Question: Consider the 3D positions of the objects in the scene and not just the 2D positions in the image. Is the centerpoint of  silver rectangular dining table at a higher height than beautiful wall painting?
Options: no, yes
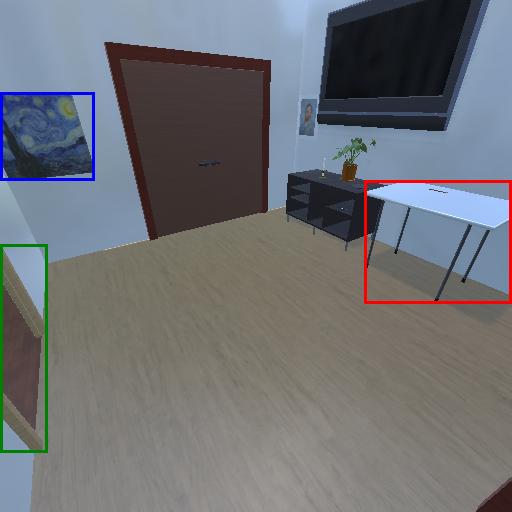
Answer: no